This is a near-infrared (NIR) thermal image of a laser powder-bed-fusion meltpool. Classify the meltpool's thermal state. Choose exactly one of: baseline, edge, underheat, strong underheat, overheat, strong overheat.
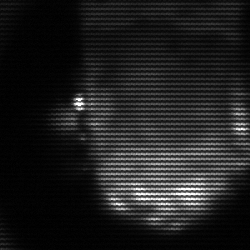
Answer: baseline